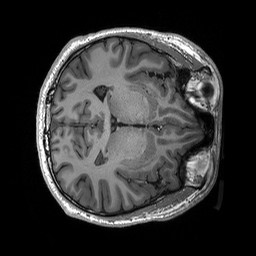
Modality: T1w
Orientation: axial
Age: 21
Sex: male
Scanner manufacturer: siemens
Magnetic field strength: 3 T
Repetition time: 2.53 s
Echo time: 0.00227 s